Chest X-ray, PA view. Patient: 21 years old, sex F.
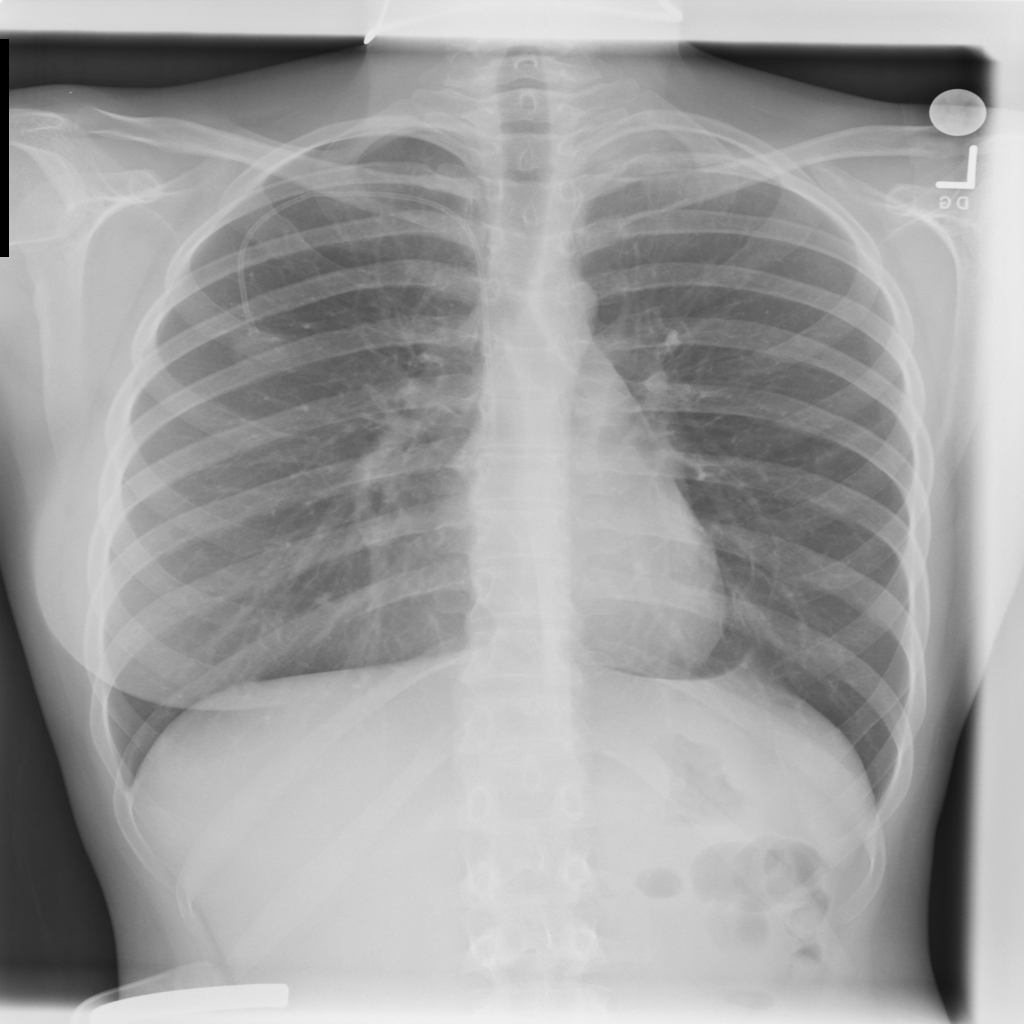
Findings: No Finding